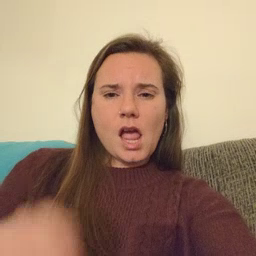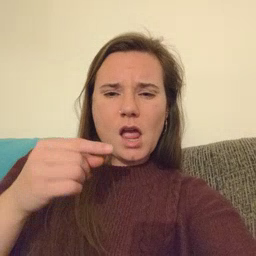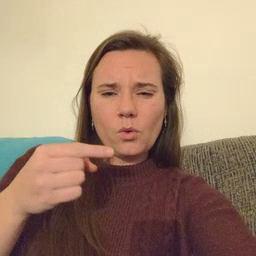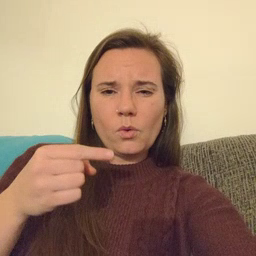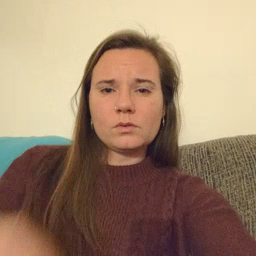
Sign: owie